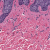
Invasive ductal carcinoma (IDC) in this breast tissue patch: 0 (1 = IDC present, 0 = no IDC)